Question: The <URL> has an option to load an external in order to present the user with more products

> In what should be that feed, what does it require?
and
> How can we send and setup the database (like Umbraco does)?
. Keep in mind that I do not want to <URL>, just use the feed
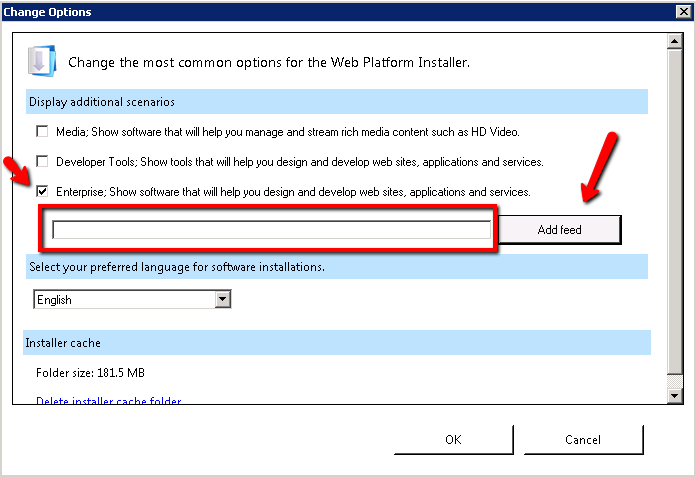
Answer: What you need is to create a custom feed/xml and add it through the options dialog.
I wrote a series of blogs on how to create custom Web PI feeds:
- <URL>
Here is an example of a product and app that is distributed through a custom feed:
- <URL>
And here is how you can test whether your feed doesn't have any errors by plugging into Web PI APIs:
- <URL>